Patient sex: F
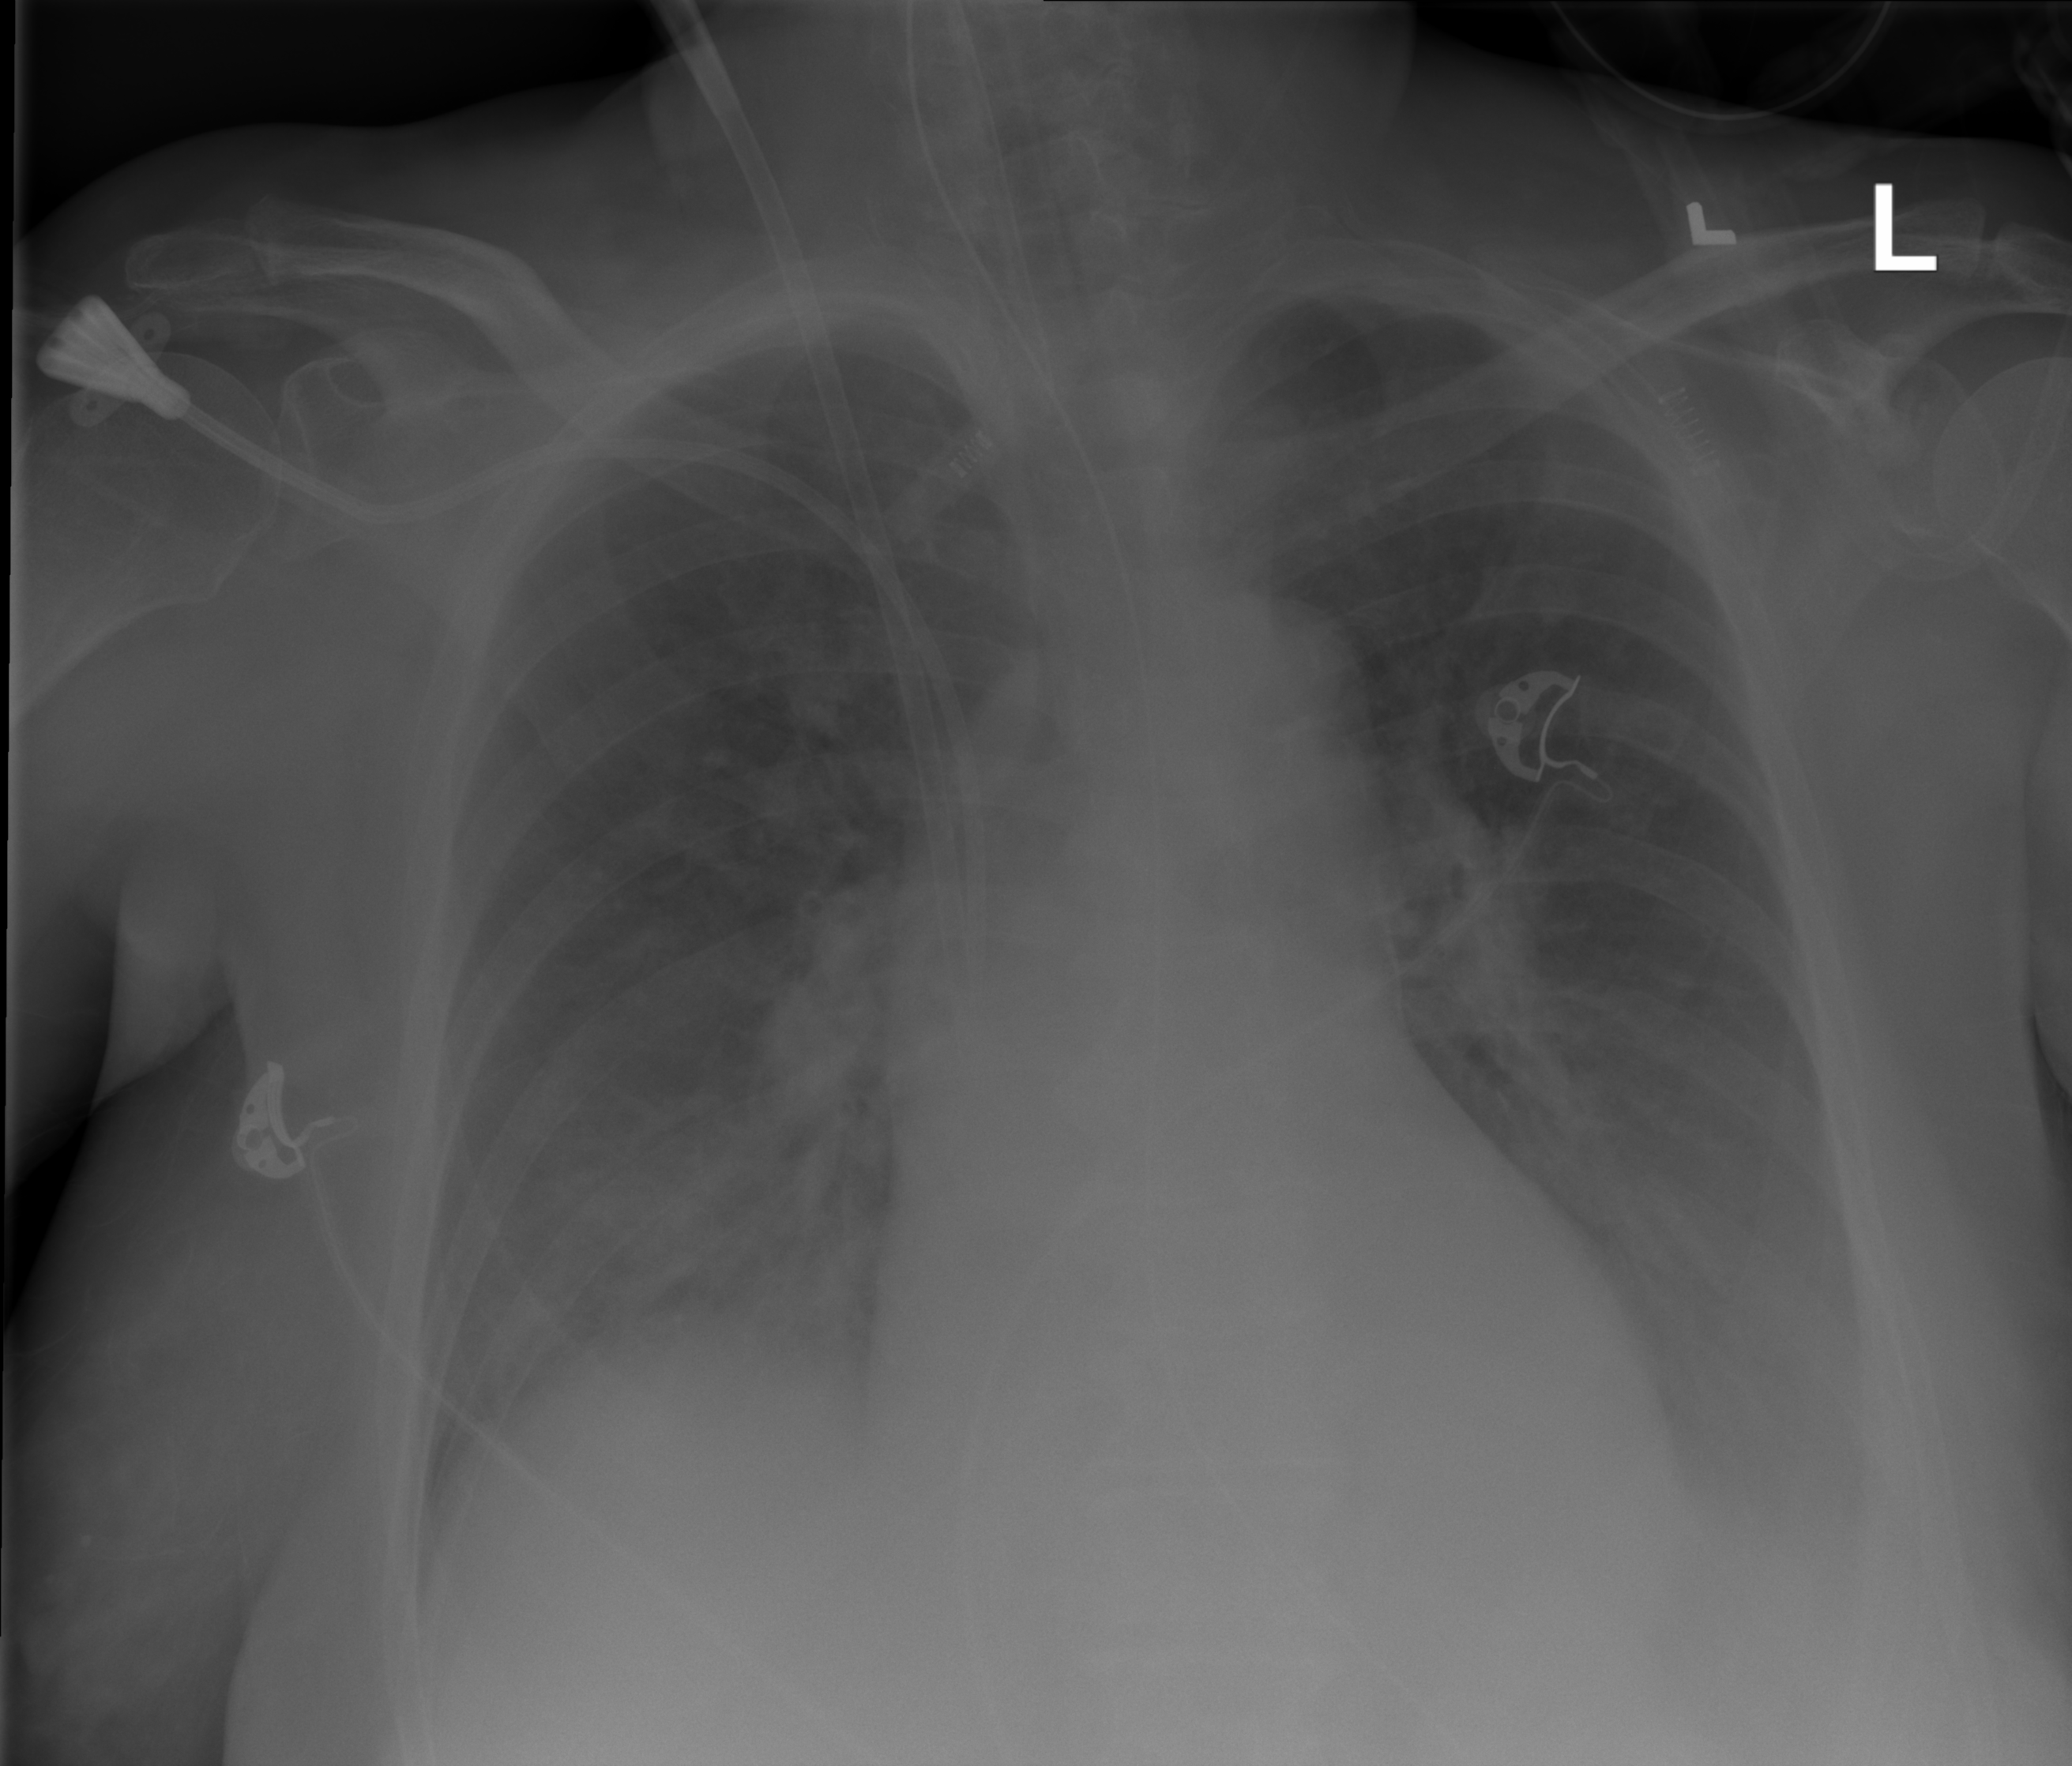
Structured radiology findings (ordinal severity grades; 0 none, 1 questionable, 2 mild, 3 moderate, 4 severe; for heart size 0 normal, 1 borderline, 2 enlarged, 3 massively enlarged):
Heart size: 0
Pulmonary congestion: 2
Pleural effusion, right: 0
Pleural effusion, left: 2
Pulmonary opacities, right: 2
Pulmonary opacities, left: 0
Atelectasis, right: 0
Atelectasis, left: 0